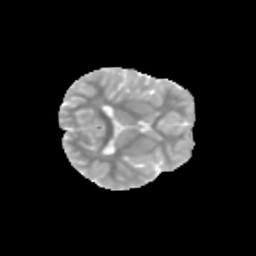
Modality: MD
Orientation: axial
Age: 9
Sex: female
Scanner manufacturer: siemens
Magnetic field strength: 3 T
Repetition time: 3.8 s
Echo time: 0.07 s